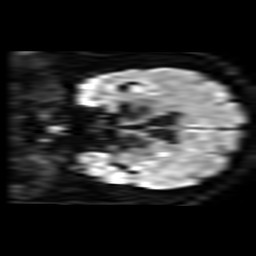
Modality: TRACE
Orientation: coronal
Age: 55
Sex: male
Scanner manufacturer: philips
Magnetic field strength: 3 T
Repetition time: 3.334 s
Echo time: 0.076 s